Question: I have many parallel line segments, for example L1(P1, P2) and L2(P3, P4).
The Points have each x and y coordinates.
These parallel line segments have varying angles between 0-180 degrees.
How can I efficiantly find the perpendicular space between those line segments in c++?

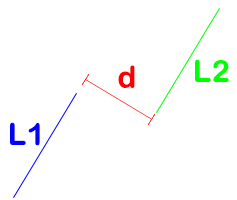
Answer: The distance between two parallel lines will be the distance between the first (infinite) line and any point (say, P3) on the second line. Since you are working with coordinates, it's more convenient to use the vector representation of the formula than to try to express the line as an equation. Using that representation, in 2d this distance is given by '|(P3 - P1) dot ( norm ( P2 - P1 ))|', where 'norm' is a normalized perpendicular to 'P2 - P1':

Also note, in 2d, a perpendicular to a vector '(x, y)' is easily given by '(-y, x)'. Thus:
'''
class GeometryUtilities
{
public:
GeometryUtilities();
~GeometryUtilities();
static double LinePointDistance2D(double lineP1X, double lineP1Y, double lineP2X, double lineP2Y, double pointX, double pointY);
static void Perpendicular2D(double x, double y, double &outX, double &outY);
static double Length2D(double x, double y);
};
double GeometryUtilities::LinePointDistance2D(double lineP1X, double lineP1Y, double lineP2X, double lineP2Y, double pointX, double pointY)
{
double vecx = lineP2X - lineP1X;
double vecy = lineP2Y - lineP1Y;
double lineLen = Length2D(vecx, vecy);
if (lineLen == 0.0) // Replace with appropriate epsilon
{
return Length2D(pointX - lineP1X, pointY - lineP1Y);
}
double normx, normy;
Perpendicular2D(vecx/lineLen, vecy / lineLen, normx, normy);
double dot = ((pointX - lineP1X) * normx + (pointY - lineP1Y) * normy); // Compute dot product (P3 - P1) dot( norm ( P2 - P1 ))
return abs(dot);
}
void GeometryUtilities::Perpendicular2D(double x, double y, double &outX, double &outY)
{
outX = -y;
outY = x;
}
double GeometryUtilities::Length2D(double x, double y)
{
return sqrt(x*x + y*y);
}
'''
In production you will probably want to introduce some sort of 'Point' class which would beautify this API considerably, however since it isn't shown I wrote the code purely using doubles.